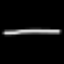
Label: line